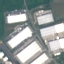
Land use / land cover class: Industrial